Field crop: maize
Growth stage: 2
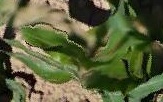
Species: maize